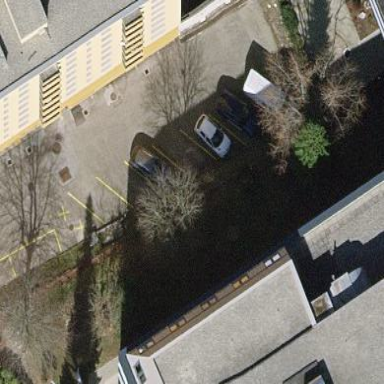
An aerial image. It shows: Parking area with diagonal orientation. The surface is designed for parking.